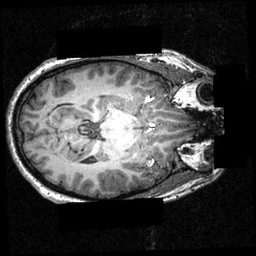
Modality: T1w
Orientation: axial
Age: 26
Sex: male
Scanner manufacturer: siemens
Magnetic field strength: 3.951 T
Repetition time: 1.5 s
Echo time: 0.00335 s